Current action and preconditions to check: trajectory_clear

Your task: For each precondition in the list above, predict whether it will hold at this action.

Consider the current scene as observed from the mobile robot's camera, and analyze the predicted future states of all dynamic agents (e.g., people, animals, vehicles, or any moving entities) within the NEXT SECOND.

IMPORTANT: Only answer "very likely" if you are absolutely certain—based on strong, clear evidence—that a dynamic agent will violate the precondition in the predicted future state. Do NOT answer "very likely" for unlikely, ambiguous, or low-probability risks.

Ask yourself for each precondition: Is there a high probability, with clear and convincing evidence, that the predicted future states of any dynamic agent will interfere with the predicted future state of the currently executing action within the NEXT SECOND, causing that precondition to fail?

Assess the risk level based on these predictions. Use "likely" or "very likely" if motions create a clear risk of interference.

Use "neutral" or "improbable" if agents are nearby but their predicted paths are clearly diverging or non-conflicting.

Failure Risk Categories: "very improbable", "improbable", "neutral", "likely", "very likely"

Answer Format: Output ONLY the probability_of_failure value from these categories: "very improbable", "improbable", "neutral", "likely", "very likely"

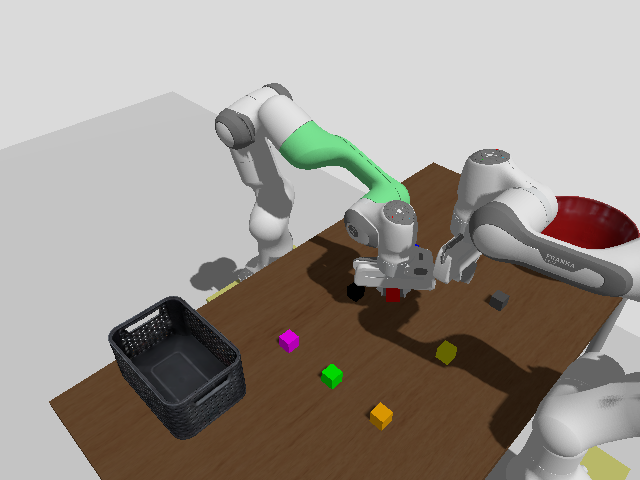

Answer: neutral